Aerial crown-view tile of a tropical tree (Barro Colorado Island, Panama), acquired 20250124:
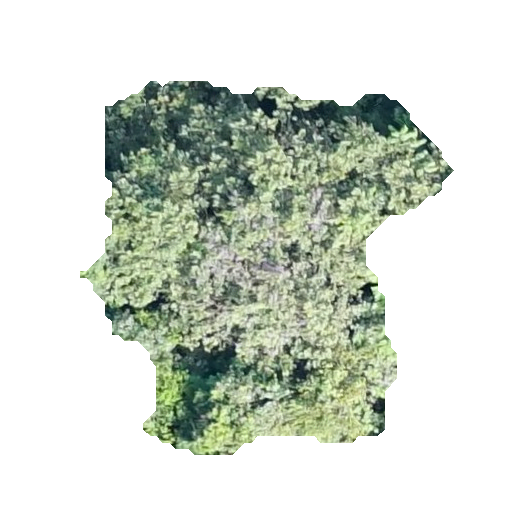
Species: Apeiba tibourbou
GBIF accepted scientific name: Apeiba tibourbou
Crown area: 143.724 m²